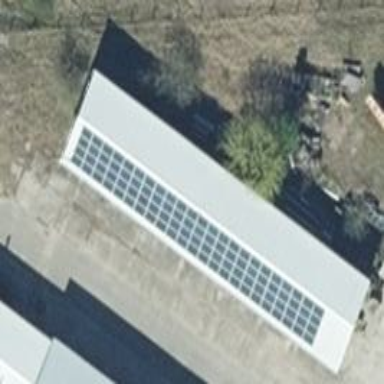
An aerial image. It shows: Solar photovoltaic panel generator producing electricity as small installation.